Question: Can someone tels me what's wrong here ;)
i render cubes of dimension 2x2 and resoult is :

'''
gl.glPopMatrix();
for(int j=0;j<10;j++){
gl.glTranslatef(-10, 0, 0f);
cube.draw(gl);
for(int i=0;i<9;i++){
gl.glTranslatef(2.0f, 0, 0f);
cube.draw(gl);
}
gl.glTranslatef(-8f, 0, -2);
}
'''
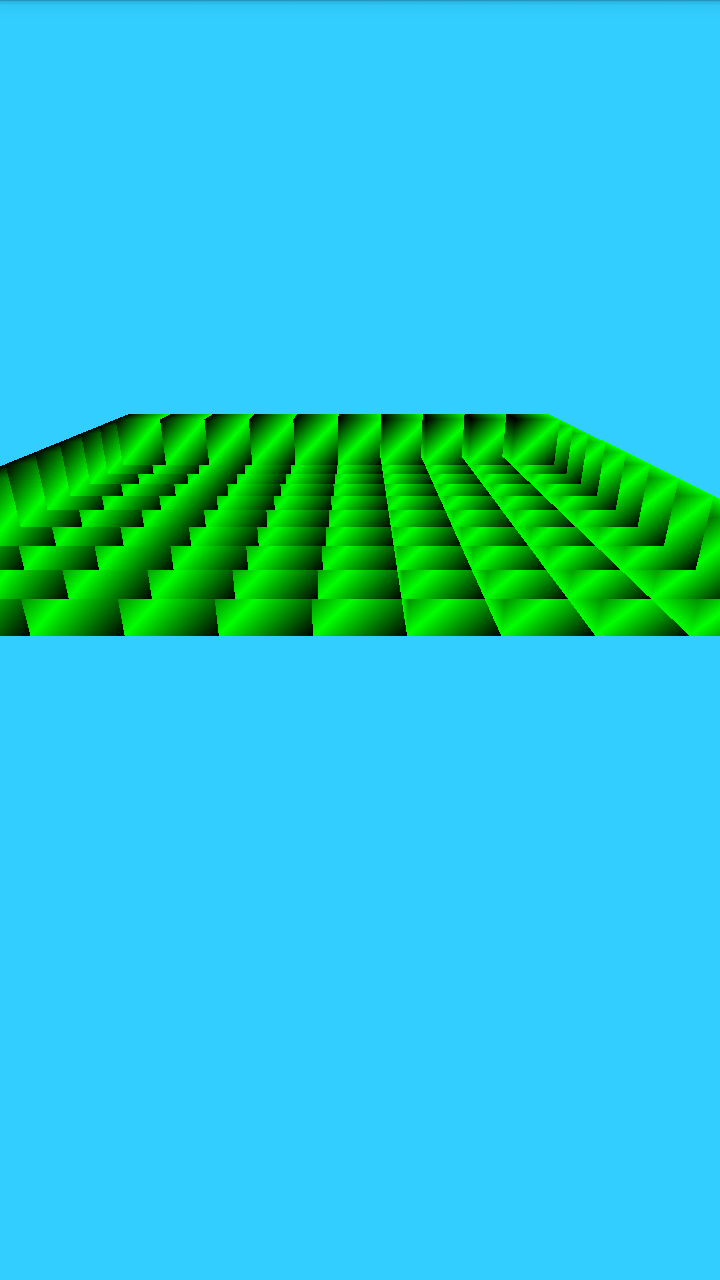
Answer: You need to enable depth testing:
'''
glEnable(GL_DEPTH_TEST);
'''
And don't forget to clear both color and depth buffer:
'''
glClear(GL_COLOR_BUFFER_BIT | GL_DEPTH_BUFFER_BIT);
'''